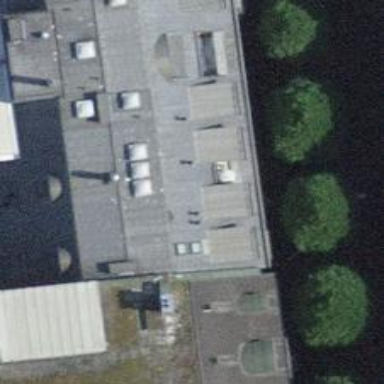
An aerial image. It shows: Clothing store.